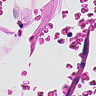
Metastatic tissue present: no